Field crop: maize
Growth stage: 2
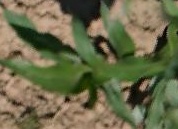
Species: maize